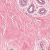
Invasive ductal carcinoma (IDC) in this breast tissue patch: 0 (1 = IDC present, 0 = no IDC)